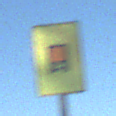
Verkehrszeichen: KennzeichnungspflichtigeFahrzeugeGefaehrlicheGueterOhnePfeilsymbol
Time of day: MorningAfternoon
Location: Outdoor (Nature)
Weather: Clear
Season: Autumn
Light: Natural